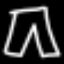
Label: pants